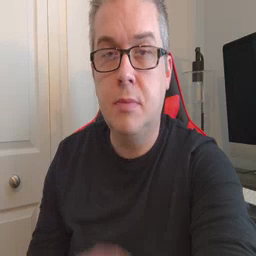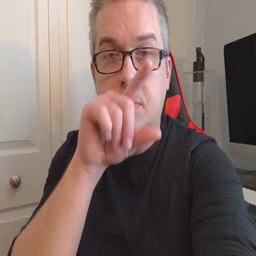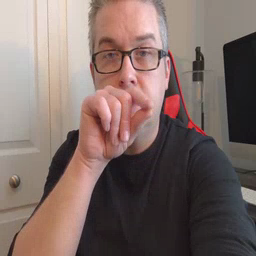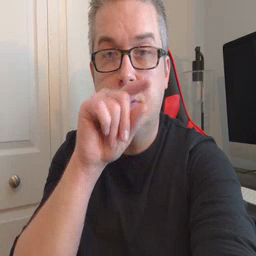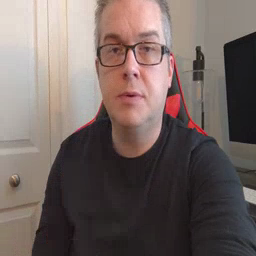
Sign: bird